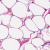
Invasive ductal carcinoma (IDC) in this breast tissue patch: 0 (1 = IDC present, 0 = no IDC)